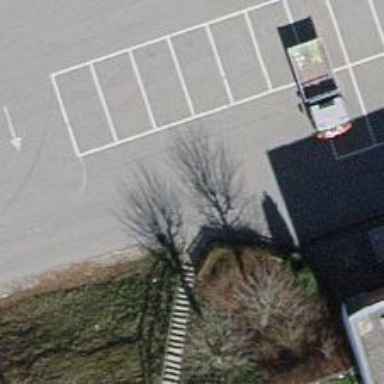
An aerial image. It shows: Pathway of pebblestone steps.